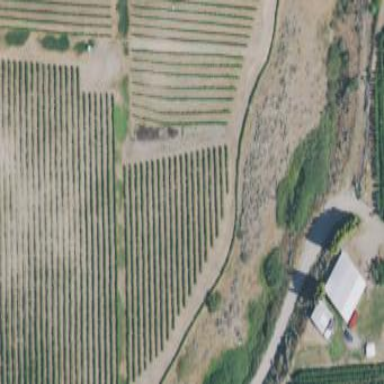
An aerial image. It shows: Vineyard.